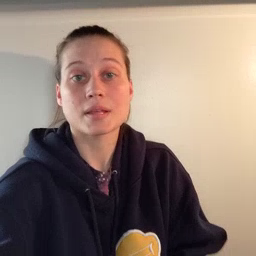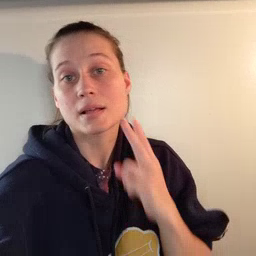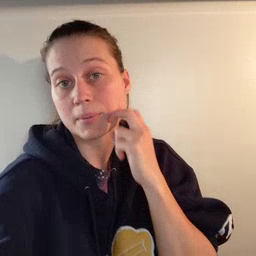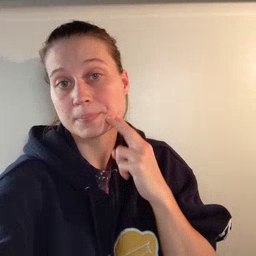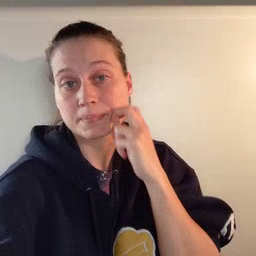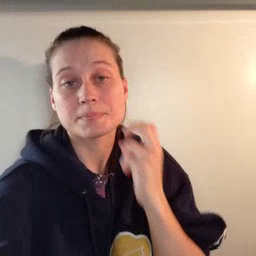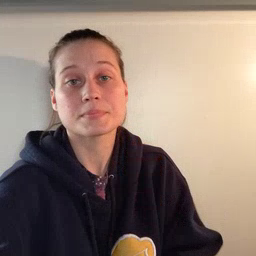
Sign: gum